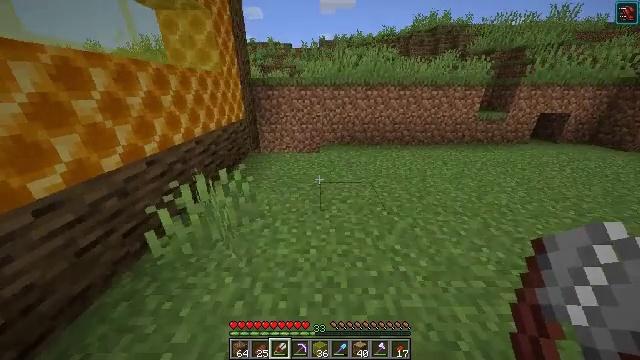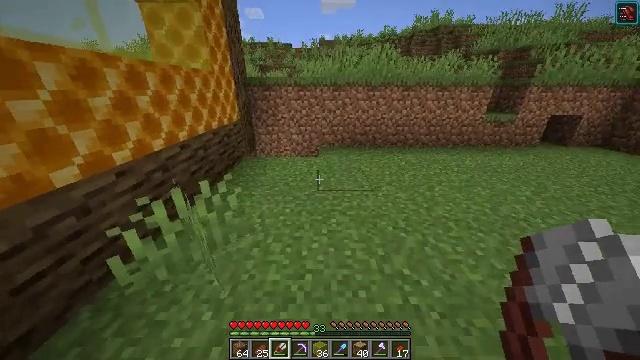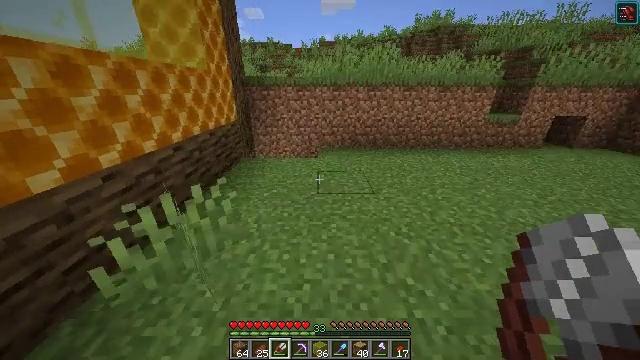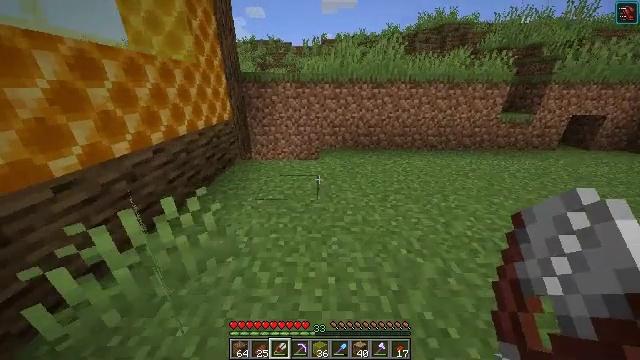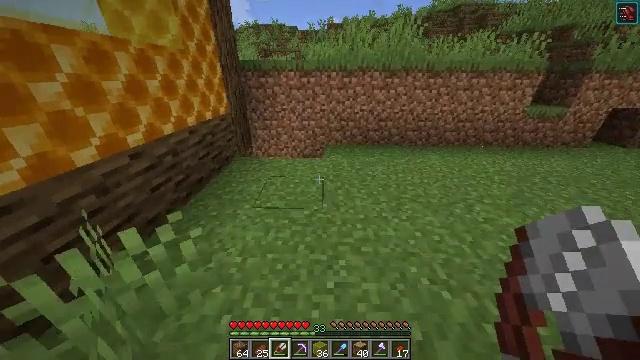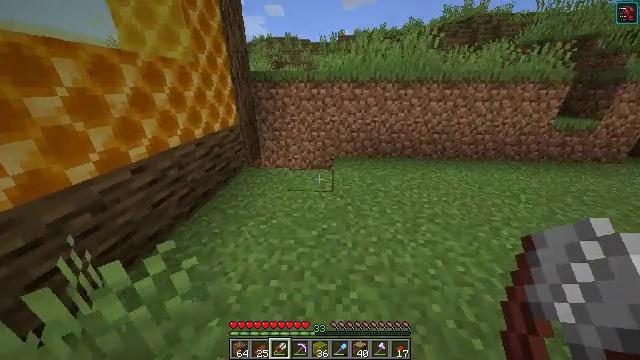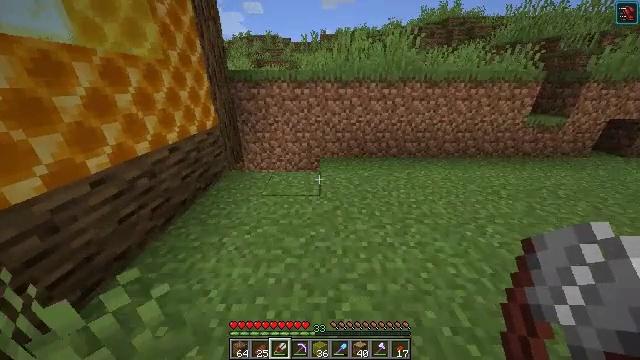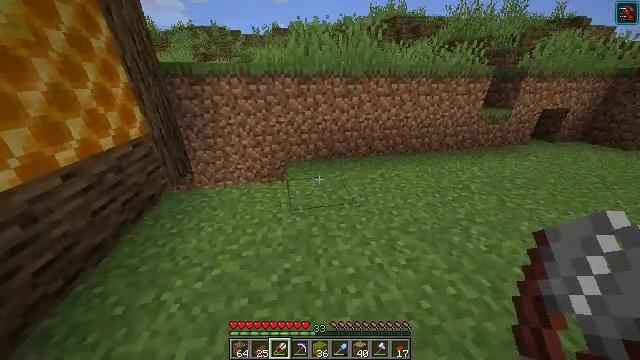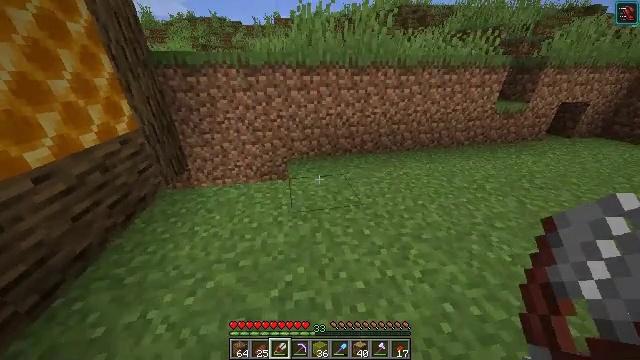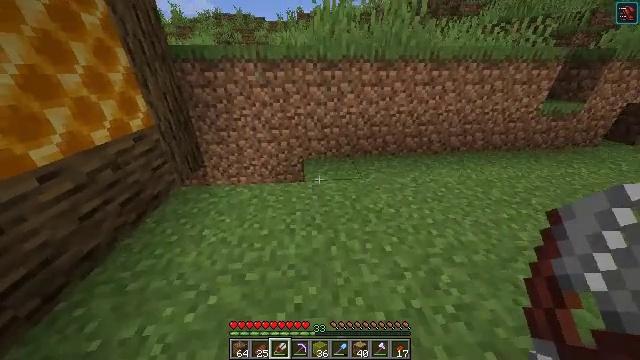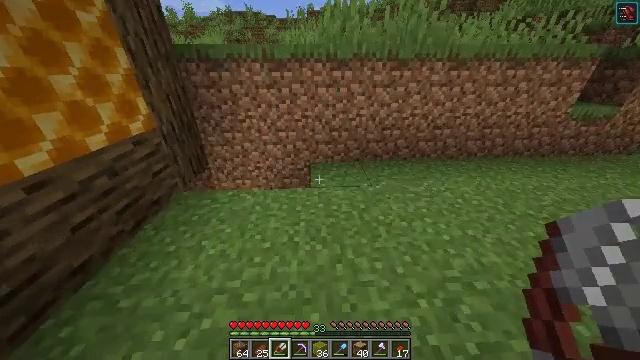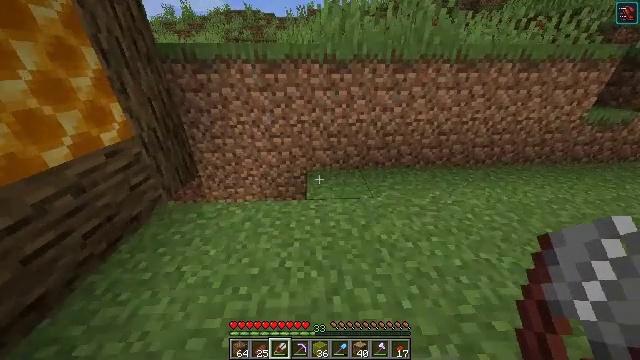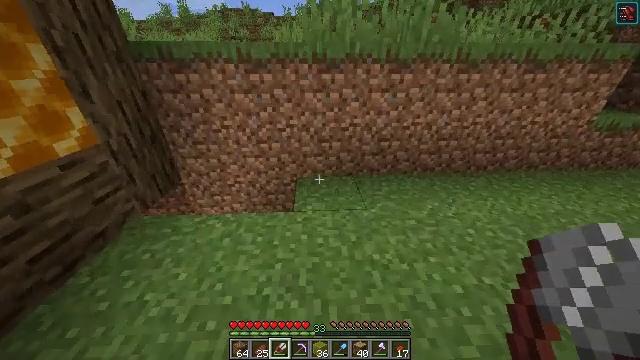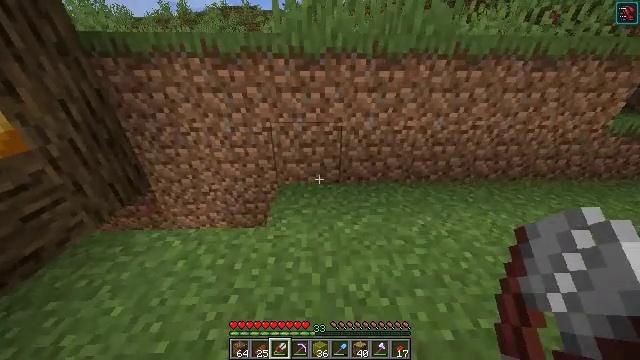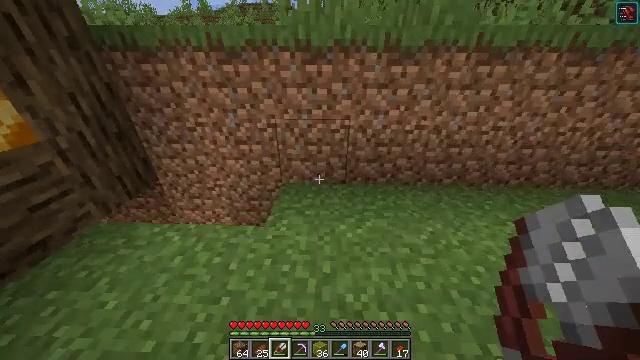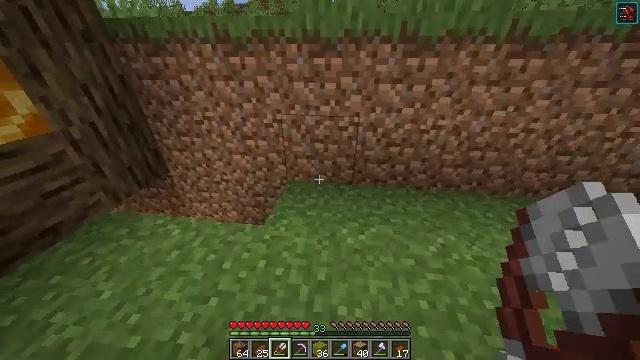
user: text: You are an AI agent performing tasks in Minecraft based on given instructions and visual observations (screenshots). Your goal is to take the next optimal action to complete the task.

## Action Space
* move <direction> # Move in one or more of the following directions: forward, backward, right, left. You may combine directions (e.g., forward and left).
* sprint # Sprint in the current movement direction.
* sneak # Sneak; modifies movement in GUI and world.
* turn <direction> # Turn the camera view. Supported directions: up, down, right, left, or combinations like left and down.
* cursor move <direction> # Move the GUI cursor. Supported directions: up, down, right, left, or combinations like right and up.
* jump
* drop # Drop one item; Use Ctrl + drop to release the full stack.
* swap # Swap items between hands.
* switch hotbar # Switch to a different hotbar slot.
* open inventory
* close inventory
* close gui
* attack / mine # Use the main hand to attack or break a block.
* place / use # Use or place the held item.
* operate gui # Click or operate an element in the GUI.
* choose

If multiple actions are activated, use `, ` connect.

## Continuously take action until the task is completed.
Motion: motion action
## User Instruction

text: Combine honeycombs to craft the honeycomb block.
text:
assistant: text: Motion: move forward, attack / mine
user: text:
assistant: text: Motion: move forward, attack / mine
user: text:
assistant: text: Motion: move forward, attack / mine
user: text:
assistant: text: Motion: move forward, turn left and down, attack / mine
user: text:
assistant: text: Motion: move forward, turn left and up, attack / mine
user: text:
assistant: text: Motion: move forward, turn right, attack / mine
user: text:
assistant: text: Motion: move forward, turn right and down, attack / mine
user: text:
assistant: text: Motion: move forward, turn down, attack / mine
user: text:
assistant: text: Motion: move forward, turn left, attack / mine
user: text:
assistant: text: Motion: move forward, turn left, attack / mine
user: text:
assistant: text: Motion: move forward and move right, attack / mine
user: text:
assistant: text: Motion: move forward and move right, attack / mine
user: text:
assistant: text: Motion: move forward and move right, attack / mine
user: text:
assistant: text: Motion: move forward and move right, turn left, attack / mine
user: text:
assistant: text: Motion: move forward and move right, turn left and down, attack / mine
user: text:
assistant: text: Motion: move forward and move right, turn left and down, attack / mine
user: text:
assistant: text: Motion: move forward and move right, turn left and down, attack / mine
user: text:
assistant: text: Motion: move forward, turn left and down, attack / mine
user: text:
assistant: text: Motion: move forward, turn left, attack / mine
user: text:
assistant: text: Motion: move forward, turn left, attack / mine
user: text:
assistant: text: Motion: move forward, turn left, attack / mine
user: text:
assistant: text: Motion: move forward, turn left, attack / mine
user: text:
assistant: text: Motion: move forward, turn left, attack / mine
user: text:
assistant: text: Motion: move forward, turn left, attack / mine
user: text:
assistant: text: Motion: move forward, attack / mine
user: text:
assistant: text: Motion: move forward, attack / mine
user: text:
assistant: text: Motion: move forward, attack / mine
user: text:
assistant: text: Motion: move forward, turn left and down, attack / mine
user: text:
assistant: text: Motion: move forward, turn left, attack / mine
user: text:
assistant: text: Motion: move forward, turn left, attack / mine